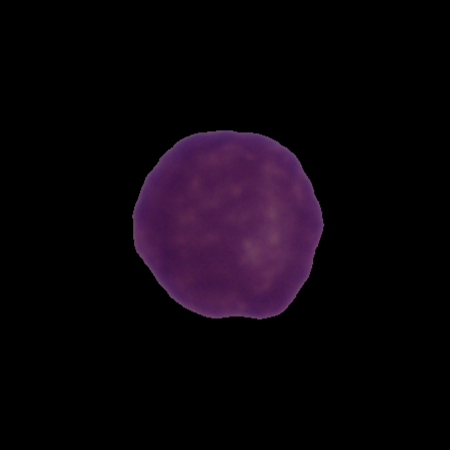
Label: healthy